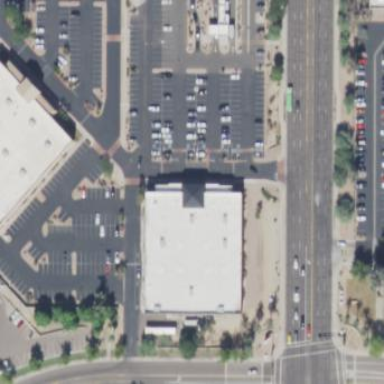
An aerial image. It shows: Building.